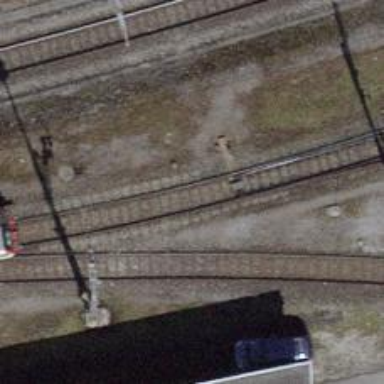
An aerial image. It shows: Railway switch.